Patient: sex M, age 78
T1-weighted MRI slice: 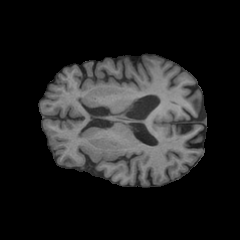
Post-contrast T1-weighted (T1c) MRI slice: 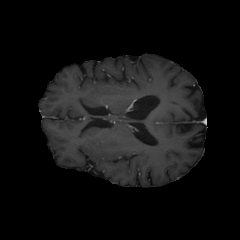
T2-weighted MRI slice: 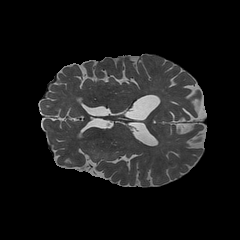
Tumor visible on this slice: no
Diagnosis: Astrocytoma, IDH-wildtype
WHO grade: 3